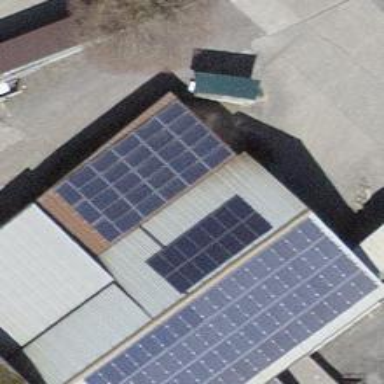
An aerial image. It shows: Solar power generator.